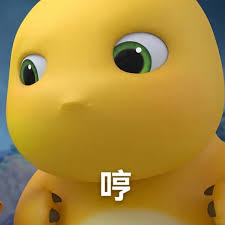
Label: nailong